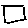
Label: square